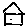
Label: house